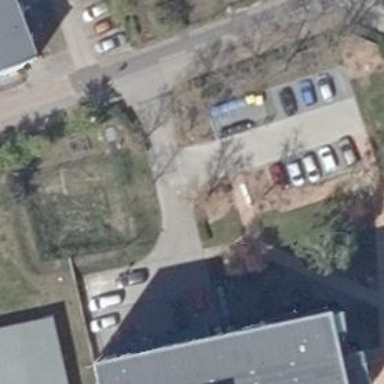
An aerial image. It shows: Street side parking area.